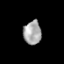
Tissue: prostate
Cell type: NK cells
Senescence score: 0.3386
Nuclear area (px): 414
Mean DAPI intensity: 166.13